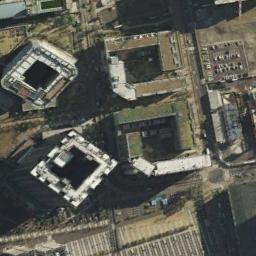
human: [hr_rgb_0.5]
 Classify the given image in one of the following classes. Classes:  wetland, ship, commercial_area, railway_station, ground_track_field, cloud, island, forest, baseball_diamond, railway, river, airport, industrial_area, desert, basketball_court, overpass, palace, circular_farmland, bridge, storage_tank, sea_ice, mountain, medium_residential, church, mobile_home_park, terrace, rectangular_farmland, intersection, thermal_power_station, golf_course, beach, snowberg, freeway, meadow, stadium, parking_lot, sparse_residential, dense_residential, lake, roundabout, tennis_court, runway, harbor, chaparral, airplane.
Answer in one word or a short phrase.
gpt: commercial_area